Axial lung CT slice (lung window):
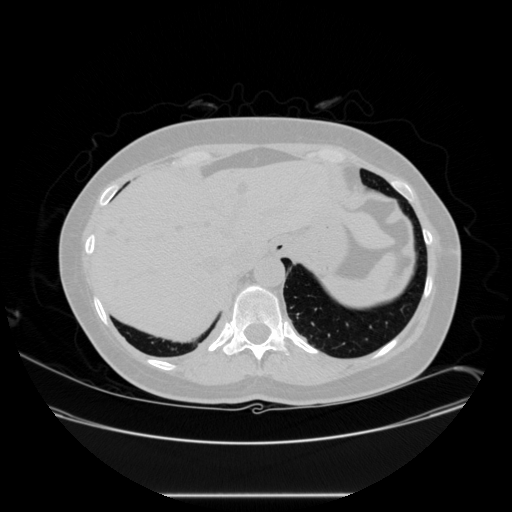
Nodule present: no